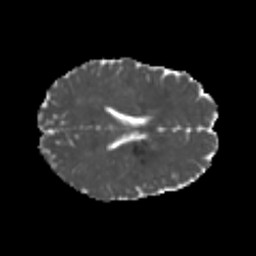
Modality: MD
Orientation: axial
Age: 22
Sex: female
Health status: healthy
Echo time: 0.074 s